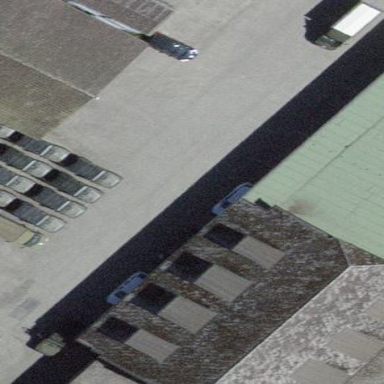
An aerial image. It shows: Building with hipped roof design.